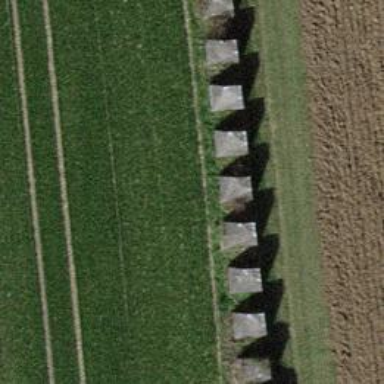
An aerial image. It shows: Block barrier.